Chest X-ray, PA view. Patient: 11 years old, sex M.
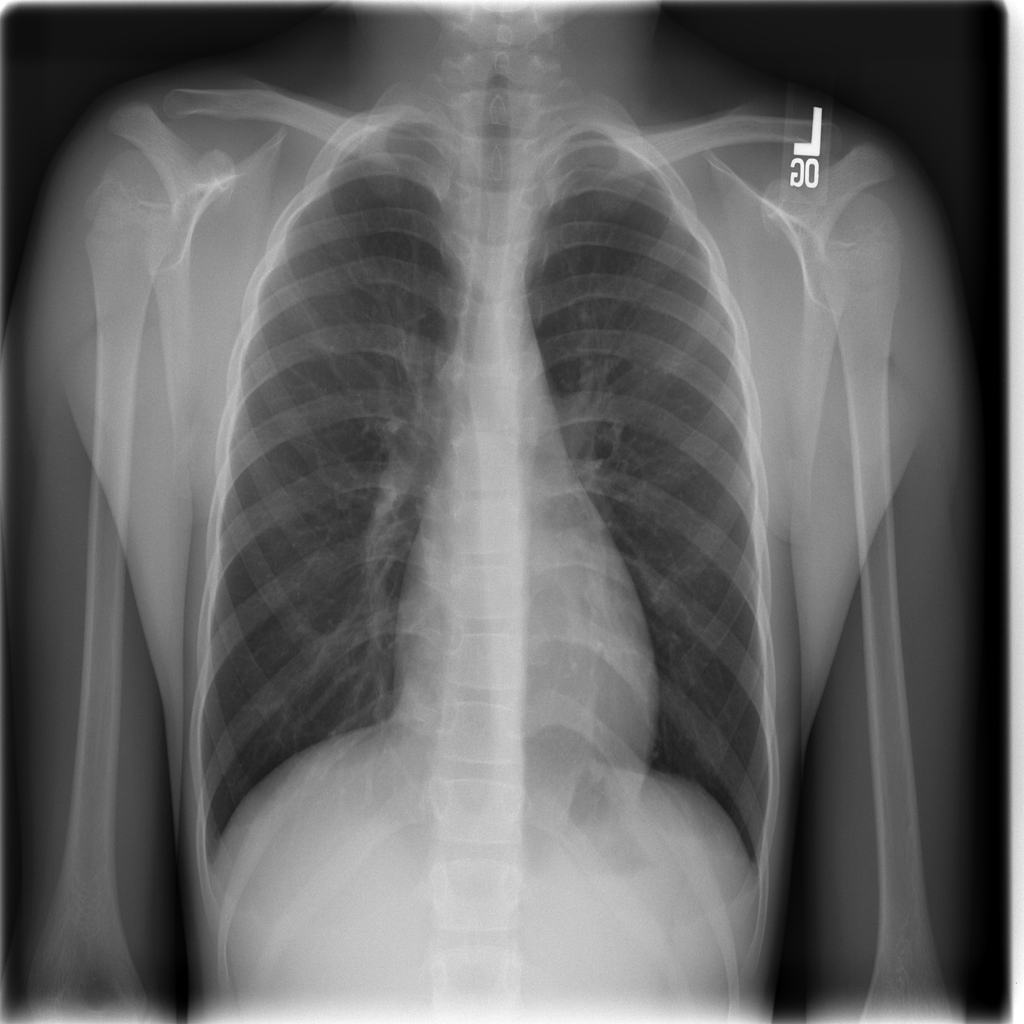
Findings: No Finding